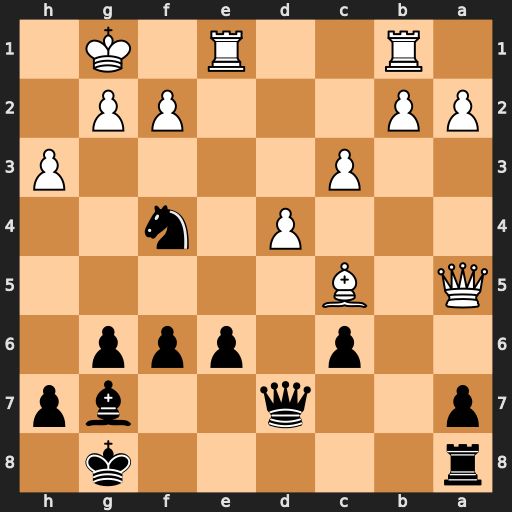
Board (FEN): r5k1/p2q2bp/2p1ppp1/Q1B5/3P1n2/2P4P/PP3PP1/1R2R1K1
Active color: b
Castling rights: -
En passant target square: -
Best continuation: Qd5 f3 Qg5 Re2 Nxe2+